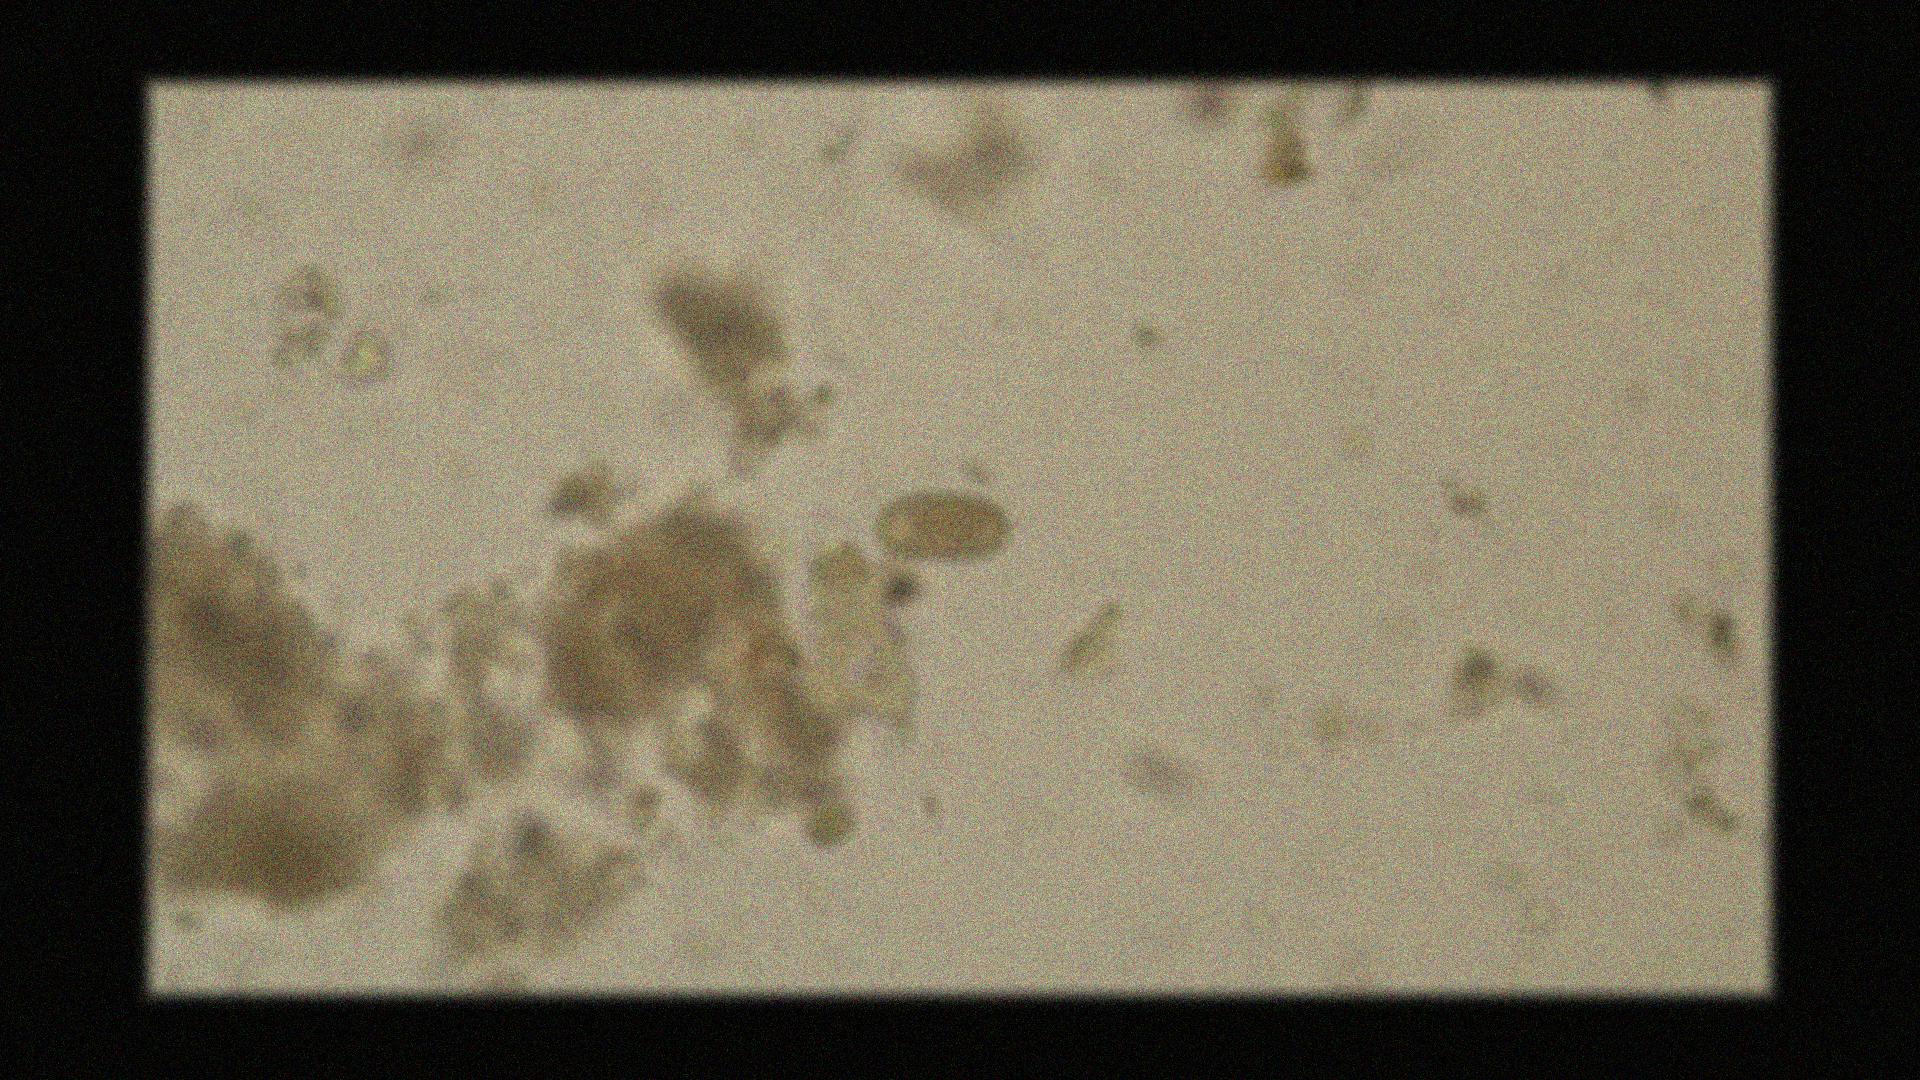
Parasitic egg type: Capillaria philippinensis